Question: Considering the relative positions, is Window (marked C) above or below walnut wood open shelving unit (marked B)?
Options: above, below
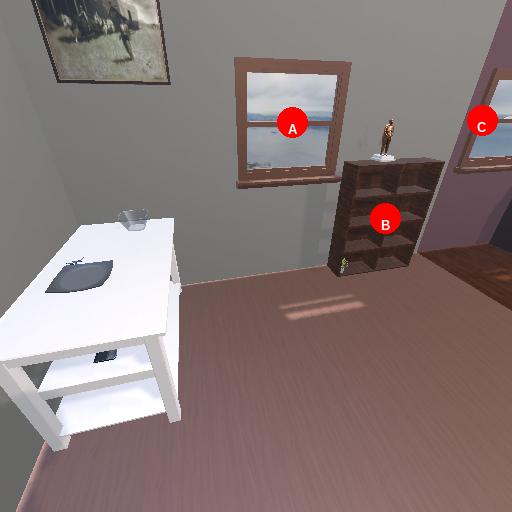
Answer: above